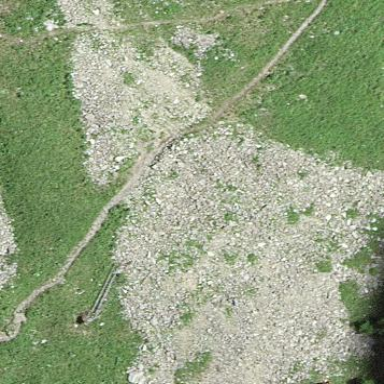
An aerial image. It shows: Scree landscape.